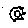
Label: sun